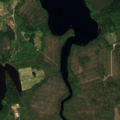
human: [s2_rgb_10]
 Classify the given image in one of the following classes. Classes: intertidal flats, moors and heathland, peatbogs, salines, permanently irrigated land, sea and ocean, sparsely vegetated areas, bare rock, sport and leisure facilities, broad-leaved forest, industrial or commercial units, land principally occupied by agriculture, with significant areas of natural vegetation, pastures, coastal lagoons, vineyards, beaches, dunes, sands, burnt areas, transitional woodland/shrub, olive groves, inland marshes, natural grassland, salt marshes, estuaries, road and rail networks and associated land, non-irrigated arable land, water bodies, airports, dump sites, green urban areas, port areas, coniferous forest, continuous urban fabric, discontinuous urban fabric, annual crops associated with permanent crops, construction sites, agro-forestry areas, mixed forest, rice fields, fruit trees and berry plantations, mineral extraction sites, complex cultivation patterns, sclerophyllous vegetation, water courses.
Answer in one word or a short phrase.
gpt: coniferous forest, mixed forest, transitional woodland/shrub, water bodies